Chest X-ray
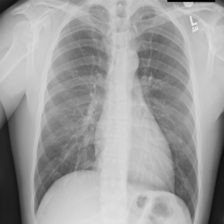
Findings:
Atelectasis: negative
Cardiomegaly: negative
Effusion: negative
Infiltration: negative
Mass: negative
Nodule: negative
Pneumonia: negative
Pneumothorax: negative
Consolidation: negative
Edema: negative
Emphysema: negative
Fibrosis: negative
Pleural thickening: negative
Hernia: negative